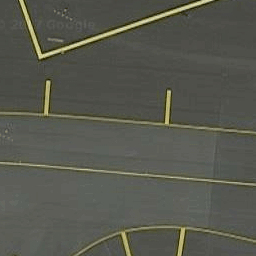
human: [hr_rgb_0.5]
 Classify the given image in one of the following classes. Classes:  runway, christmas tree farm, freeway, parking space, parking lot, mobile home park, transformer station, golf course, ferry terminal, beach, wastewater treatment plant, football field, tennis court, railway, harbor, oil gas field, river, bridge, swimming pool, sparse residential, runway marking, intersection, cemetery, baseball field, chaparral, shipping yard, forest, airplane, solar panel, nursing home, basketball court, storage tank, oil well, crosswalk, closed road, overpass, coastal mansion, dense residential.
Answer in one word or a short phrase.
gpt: runway marking